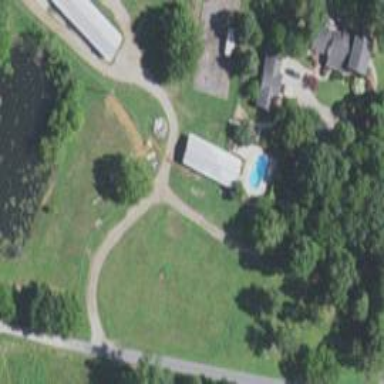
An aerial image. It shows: Driveway leading to service road.